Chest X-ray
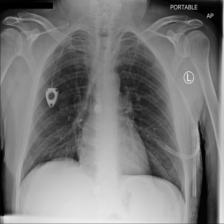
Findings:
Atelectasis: negative
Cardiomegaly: negative
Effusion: negative
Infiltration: negative
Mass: negative
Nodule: negative
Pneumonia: negative
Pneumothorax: negative
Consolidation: negative
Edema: negative
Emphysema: negative
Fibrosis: negative
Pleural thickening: negative
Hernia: negative